Brain MRI, t1w sequence, axial 2D slice.
Patient: age 30, sex M, weight 78 kg, height 1.78 m
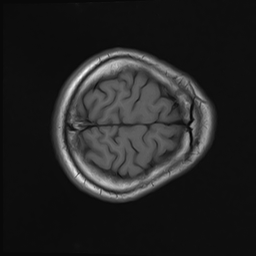